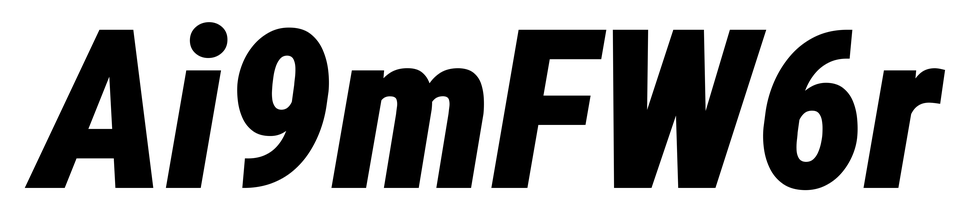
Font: Roboto-Italic_Condensed_Black_Italic